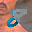
Label: 8